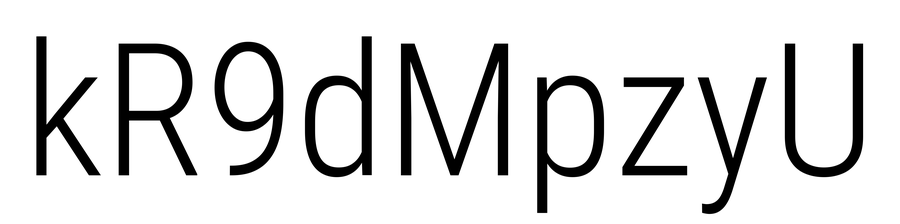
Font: Roboto_Condensed_Light